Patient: sex M, age 34
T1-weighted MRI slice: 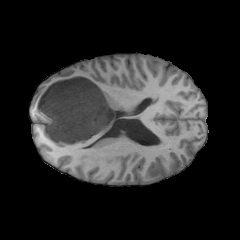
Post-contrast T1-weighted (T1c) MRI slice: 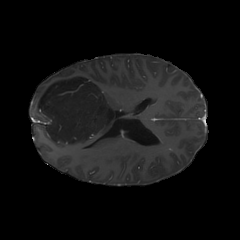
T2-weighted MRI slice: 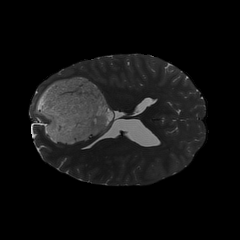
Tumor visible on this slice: yes
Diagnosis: Astrocytoma, IDH-mutant
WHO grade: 2